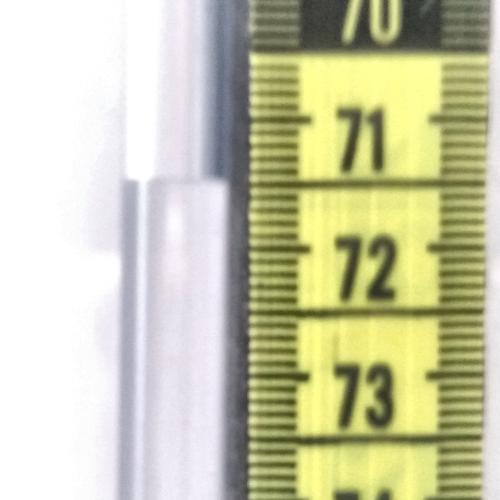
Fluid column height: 71.5 cm